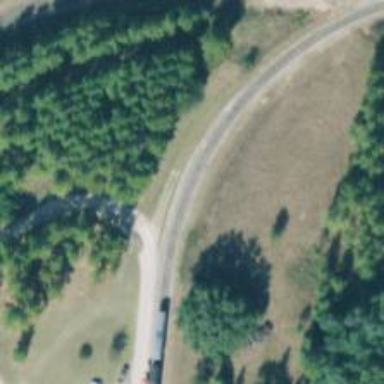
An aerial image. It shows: Rail spur service.